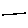
Label: line